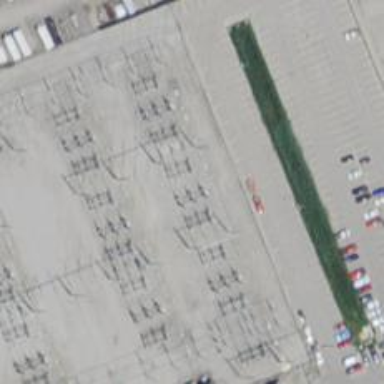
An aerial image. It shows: Switch for power supply.